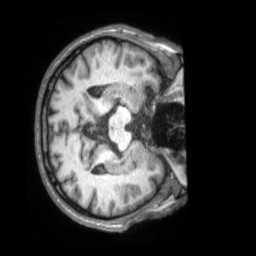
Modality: T1w
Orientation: axial
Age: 66
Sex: male